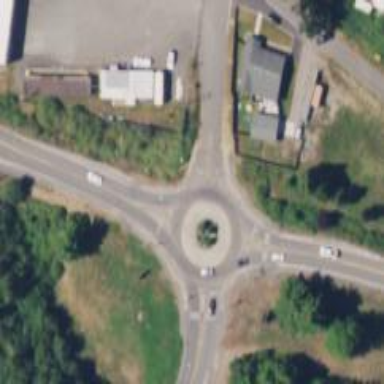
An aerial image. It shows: Tertiary road with asphalt surface leading to roundabout junction.